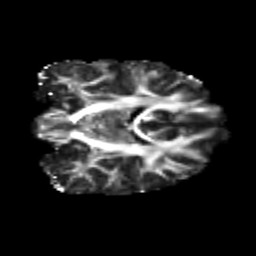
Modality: FA
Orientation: coronal
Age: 19
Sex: female
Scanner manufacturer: siemens
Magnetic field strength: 3 T
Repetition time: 3.5 s
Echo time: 0.125 s